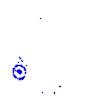
Particle: electron